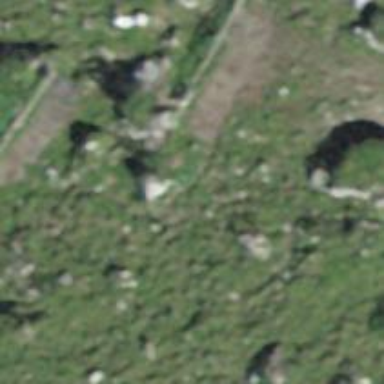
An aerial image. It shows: Retaining wall.